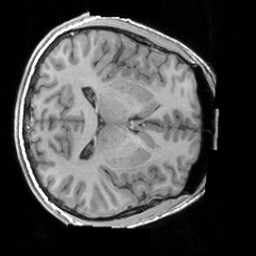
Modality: T1w
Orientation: axial
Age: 27
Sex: male
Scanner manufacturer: siemens
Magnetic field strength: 3 T
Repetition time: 1.63 s
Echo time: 0.00311 s